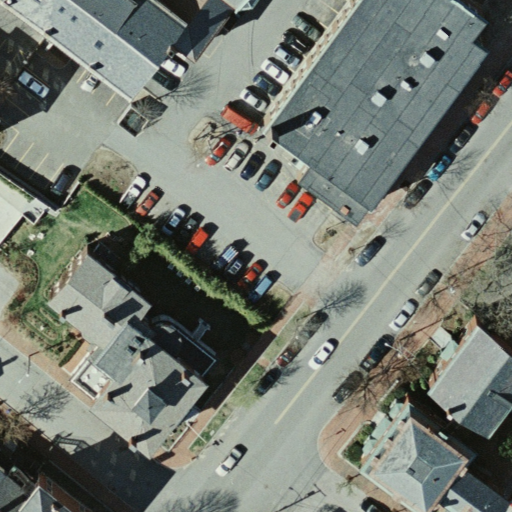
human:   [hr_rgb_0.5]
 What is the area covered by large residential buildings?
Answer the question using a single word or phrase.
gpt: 1827m2

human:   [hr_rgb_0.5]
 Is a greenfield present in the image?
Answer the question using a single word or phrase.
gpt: no

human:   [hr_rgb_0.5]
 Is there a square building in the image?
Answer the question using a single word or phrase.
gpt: no

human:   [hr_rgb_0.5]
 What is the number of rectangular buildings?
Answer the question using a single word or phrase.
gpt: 3

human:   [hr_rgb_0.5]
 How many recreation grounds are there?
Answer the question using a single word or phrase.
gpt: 0

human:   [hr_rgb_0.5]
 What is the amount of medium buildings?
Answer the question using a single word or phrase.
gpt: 3

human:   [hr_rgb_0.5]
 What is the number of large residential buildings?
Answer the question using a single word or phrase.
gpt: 2

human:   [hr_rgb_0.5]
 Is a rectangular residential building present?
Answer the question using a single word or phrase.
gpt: yes

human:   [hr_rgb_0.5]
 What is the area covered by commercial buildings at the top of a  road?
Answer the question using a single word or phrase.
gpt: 0m2

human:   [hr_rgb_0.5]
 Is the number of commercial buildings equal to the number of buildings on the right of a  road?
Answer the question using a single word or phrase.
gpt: no

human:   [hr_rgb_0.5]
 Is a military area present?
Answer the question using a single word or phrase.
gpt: no

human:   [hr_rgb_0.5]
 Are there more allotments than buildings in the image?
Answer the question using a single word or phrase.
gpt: no

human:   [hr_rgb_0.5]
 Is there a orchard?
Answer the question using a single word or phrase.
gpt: no

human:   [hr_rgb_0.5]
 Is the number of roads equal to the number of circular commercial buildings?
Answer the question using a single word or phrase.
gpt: no

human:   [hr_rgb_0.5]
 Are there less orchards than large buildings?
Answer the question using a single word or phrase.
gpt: yes

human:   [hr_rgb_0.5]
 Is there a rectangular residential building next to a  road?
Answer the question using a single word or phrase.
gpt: yes

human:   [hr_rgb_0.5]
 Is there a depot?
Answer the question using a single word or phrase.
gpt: no

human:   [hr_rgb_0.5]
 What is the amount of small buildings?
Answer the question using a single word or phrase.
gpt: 2

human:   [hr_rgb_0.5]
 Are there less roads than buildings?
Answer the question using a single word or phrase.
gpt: yes

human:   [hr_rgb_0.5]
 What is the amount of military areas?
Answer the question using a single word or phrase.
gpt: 0

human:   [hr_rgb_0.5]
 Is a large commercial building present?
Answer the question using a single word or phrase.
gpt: no

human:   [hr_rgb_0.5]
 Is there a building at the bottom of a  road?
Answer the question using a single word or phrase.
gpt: yes

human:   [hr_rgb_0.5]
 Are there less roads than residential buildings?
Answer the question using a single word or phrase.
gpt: yes

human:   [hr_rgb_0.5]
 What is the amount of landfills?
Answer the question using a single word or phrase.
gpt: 0

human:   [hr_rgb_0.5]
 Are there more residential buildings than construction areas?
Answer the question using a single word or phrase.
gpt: yes

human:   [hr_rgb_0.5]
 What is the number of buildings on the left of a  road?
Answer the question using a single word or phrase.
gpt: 4

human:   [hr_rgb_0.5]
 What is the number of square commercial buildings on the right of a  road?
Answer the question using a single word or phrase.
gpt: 0

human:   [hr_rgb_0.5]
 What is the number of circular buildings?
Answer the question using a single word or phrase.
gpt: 0

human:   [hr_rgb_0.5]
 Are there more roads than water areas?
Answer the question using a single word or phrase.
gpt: yes

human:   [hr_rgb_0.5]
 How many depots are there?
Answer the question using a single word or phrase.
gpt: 0

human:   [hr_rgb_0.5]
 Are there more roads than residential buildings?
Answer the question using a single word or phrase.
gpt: no

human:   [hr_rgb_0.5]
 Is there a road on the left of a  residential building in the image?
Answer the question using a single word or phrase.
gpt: yes

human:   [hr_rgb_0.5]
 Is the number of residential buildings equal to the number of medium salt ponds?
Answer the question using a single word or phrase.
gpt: no

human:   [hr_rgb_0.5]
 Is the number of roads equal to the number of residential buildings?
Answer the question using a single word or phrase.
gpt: no

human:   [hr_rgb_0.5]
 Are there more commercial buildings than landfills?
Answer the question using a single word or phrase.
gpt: yes

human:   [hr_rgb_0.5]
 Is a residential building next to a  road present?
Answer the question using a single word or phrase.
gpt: yes